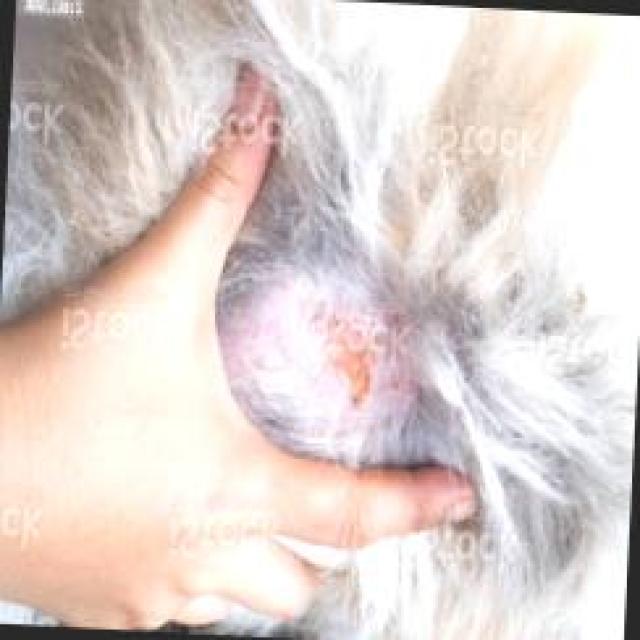
Canine fungal skin infection — characterized by alopecia, scaling, crusting, and circular lesions. Common agents include Malassezia and Candida species.